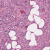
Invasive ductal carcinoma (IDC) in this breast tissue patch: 1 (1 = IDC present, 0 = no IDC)